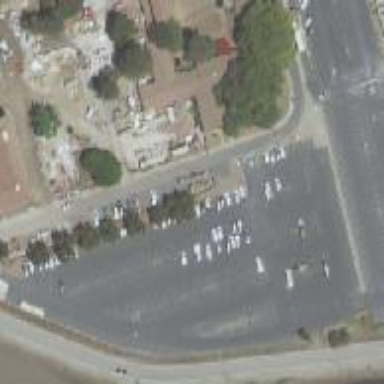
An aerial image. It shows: Parking area with asphalt surface.